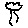
Label: tree